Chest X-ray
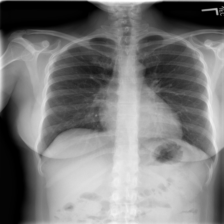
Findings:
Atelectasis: negative
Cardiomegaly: negative
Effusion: negative
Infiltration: negative
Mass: negative
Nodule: negative
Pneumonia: negative
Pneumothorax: negative
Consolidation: negative
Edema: negative
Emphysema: negative
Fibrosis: negative
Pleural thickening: negative
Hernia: negative